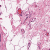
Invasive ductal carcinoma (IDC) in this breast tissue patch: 0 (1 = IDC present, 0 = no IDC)